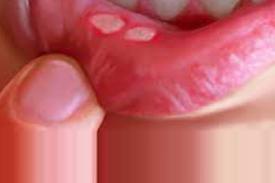
Condition: Mouth Ulcer